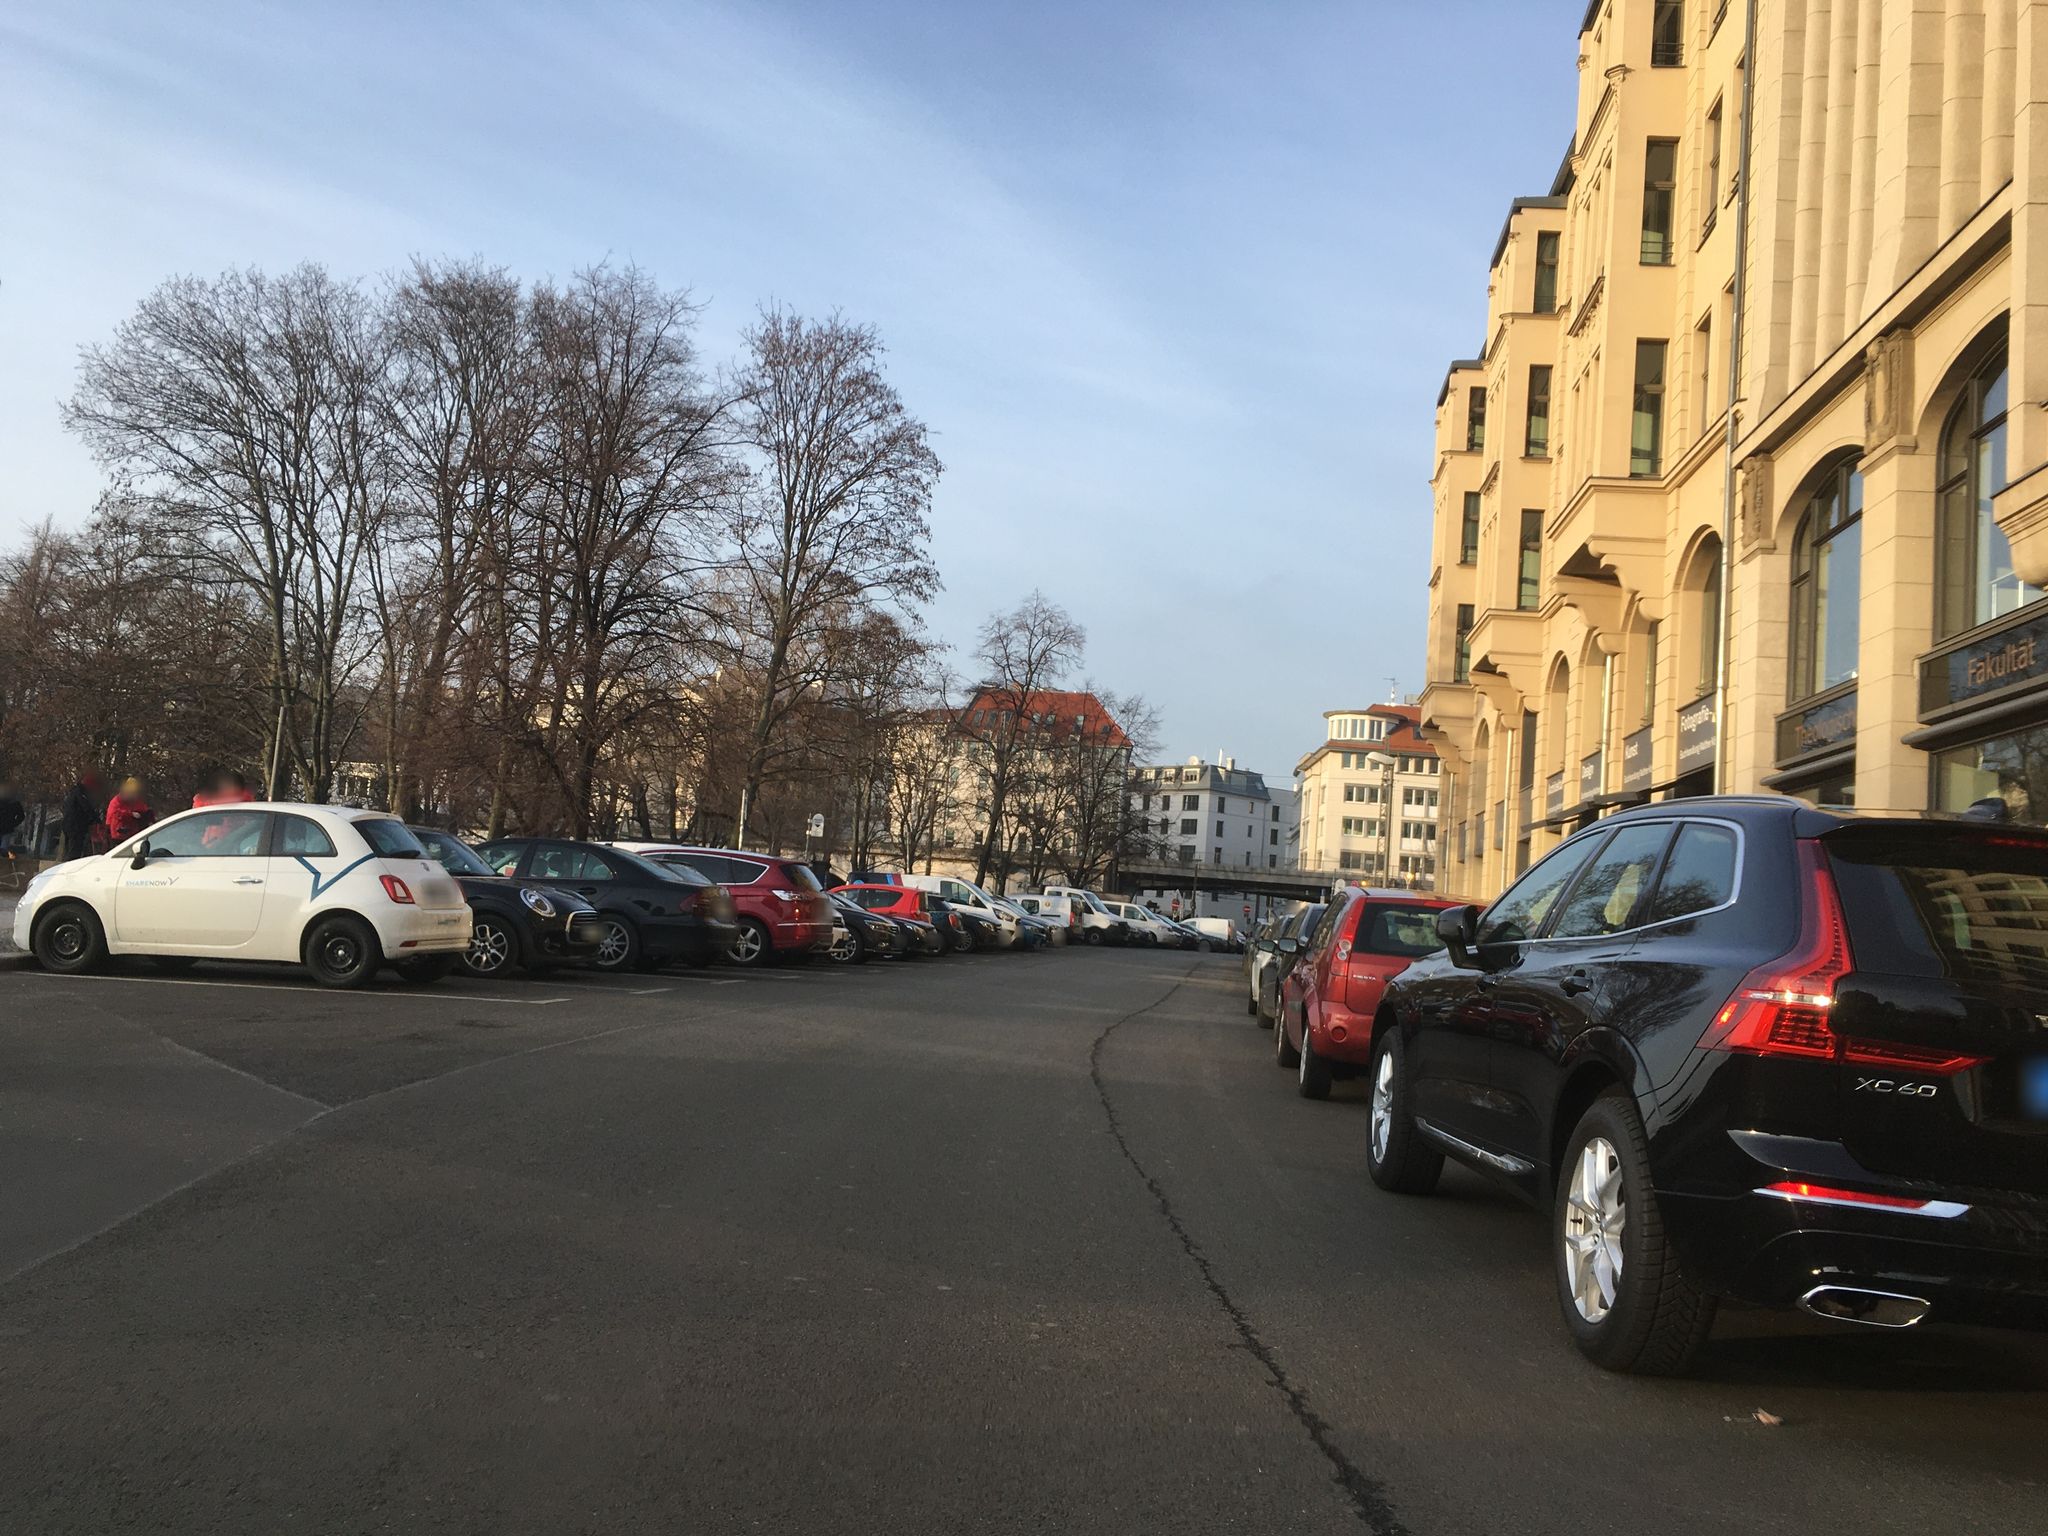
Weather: snowy
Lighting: day
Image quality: good
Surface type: driving surface
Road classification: footway
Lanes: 1
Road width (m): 12.2
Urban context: urban centre
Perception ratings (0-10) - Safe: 7.03, Lively: 8.33, Beautiful: 8.27, Boring: 1.61, Depressing: 2.23, Wealthy: 8.71